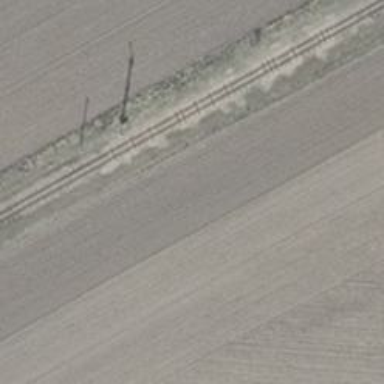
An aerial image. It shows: Railway signal.